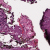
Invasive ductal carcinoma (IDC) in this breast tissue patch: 0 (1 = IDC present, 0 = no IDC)